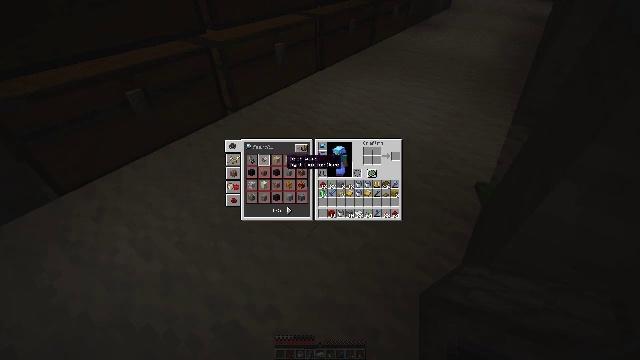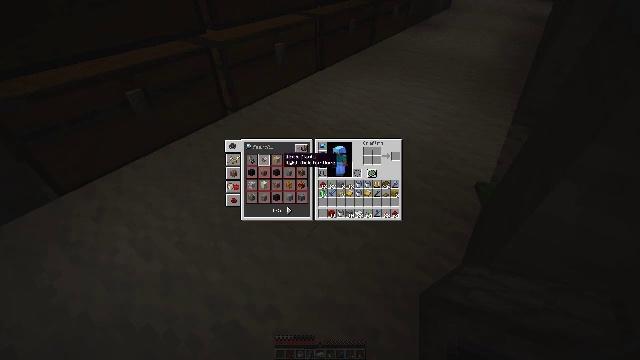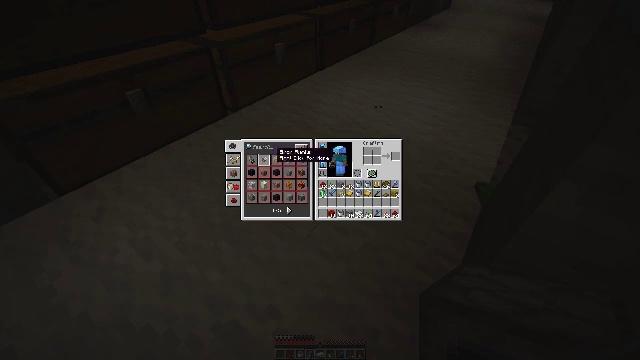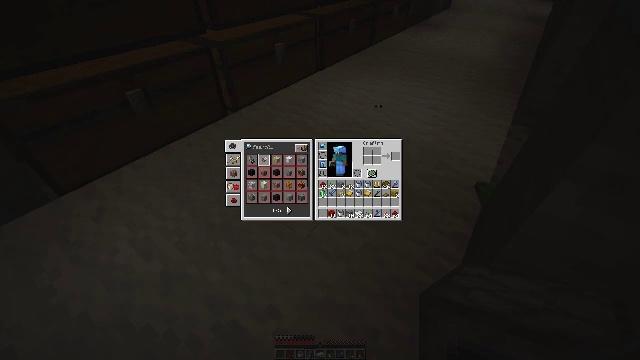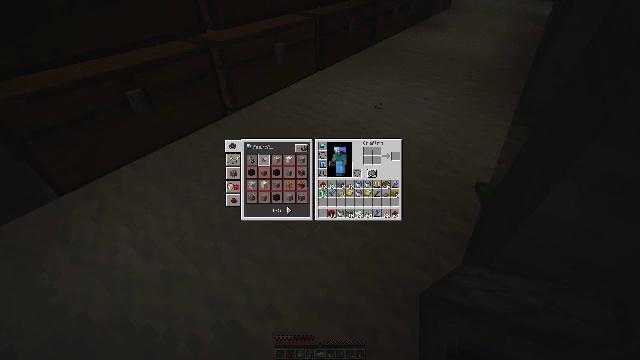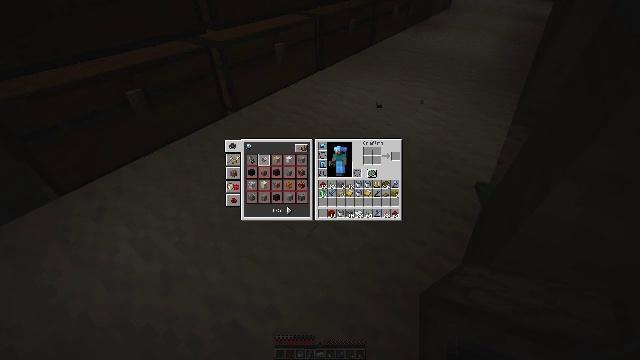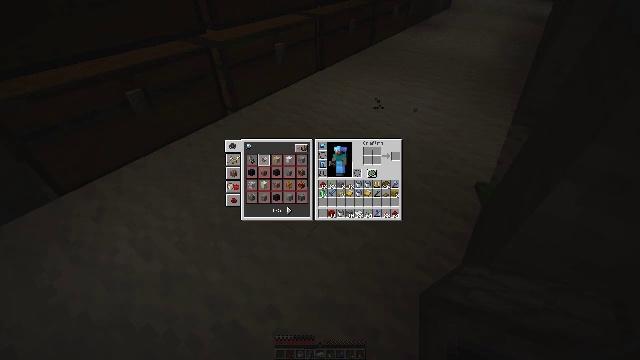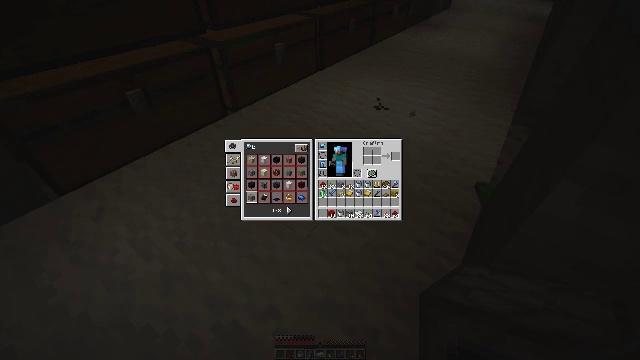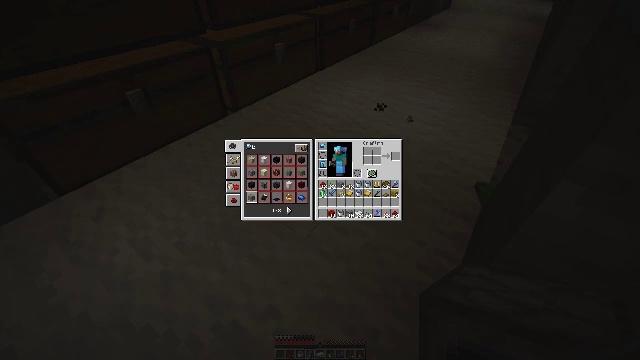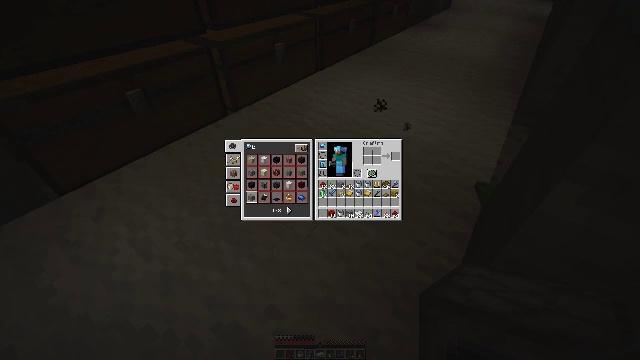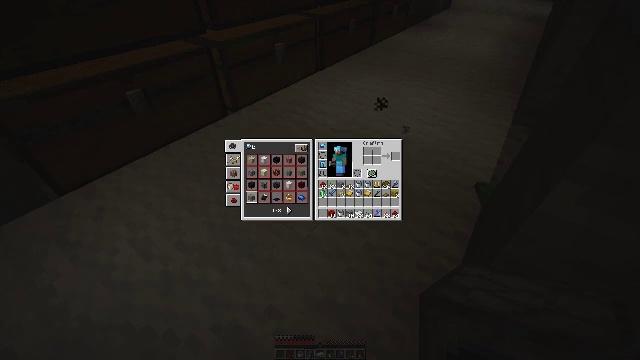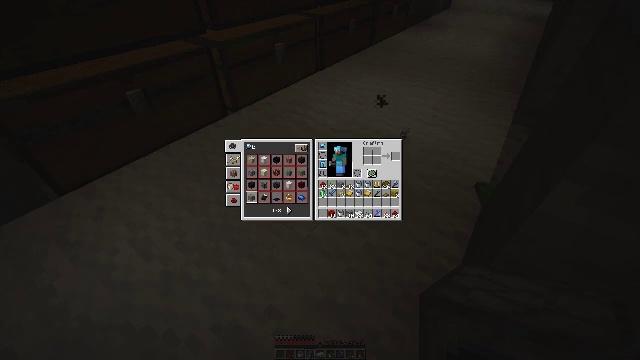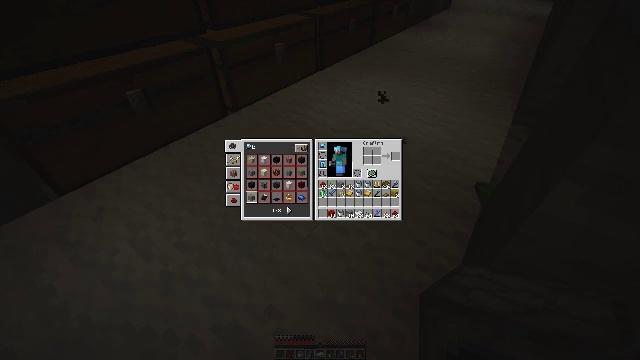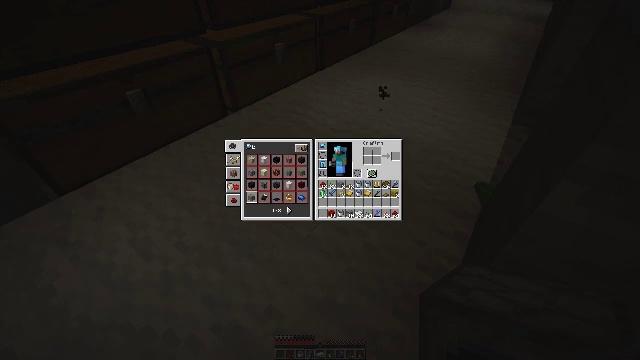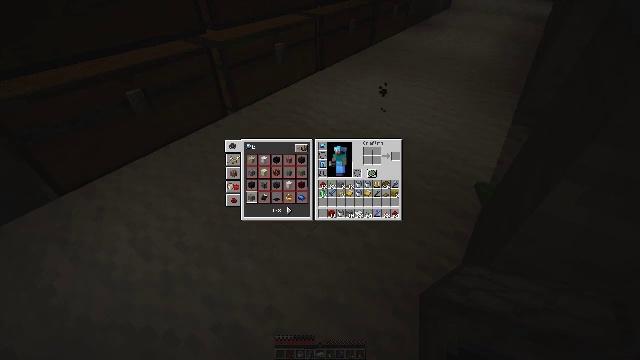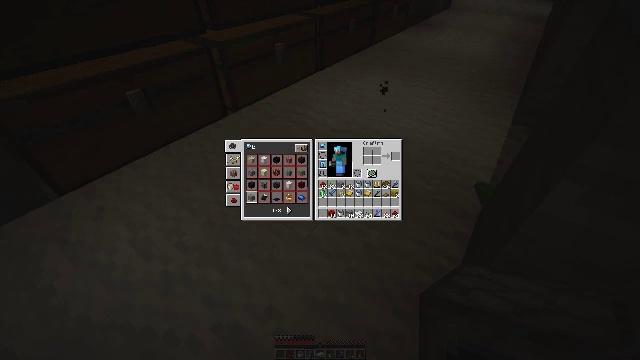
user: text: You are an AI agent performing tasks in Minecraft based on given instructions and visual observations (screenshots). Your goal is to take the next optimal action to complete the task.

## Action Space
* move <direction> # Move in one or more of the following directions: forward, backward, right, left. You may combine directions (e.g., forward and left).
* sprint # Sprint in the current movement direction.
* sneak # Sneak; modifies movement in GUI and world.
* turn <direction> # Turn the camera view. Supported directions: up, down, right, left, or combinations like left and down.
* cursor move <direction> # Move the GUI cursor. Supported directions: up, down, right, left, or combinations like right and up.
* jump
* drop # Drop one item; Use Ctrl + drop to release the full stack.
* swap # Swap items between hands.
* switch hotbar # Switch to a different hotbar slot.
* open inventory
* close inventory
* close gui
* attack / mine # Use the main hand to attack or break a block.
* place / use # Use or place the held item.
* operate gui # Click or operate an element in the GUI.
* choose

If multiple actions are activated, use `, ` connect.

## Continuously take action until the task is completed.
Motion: motion action
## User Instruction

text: Remove an iron ingot from the inventory.
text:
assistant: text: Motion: turn left
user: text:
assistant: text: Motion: turn left and up
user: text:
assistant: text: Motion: turn up
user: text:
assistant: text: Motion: no_op
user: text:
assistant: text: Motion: attack / mine
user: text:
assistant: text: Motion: attack / mine
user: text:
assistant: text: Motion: attack / mine
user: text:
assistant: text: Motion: no_op
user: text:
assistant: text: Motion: no_op
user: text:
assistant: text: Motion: no_op
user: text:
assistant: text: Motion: no_op
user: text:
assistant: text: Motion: no_op
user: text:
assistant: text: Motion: no_op
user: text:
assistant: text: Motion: no_op
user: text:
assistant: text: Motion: no_op
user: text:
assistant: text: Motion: no_op
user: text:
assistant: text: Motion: no_op
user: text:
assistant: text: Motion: no_op
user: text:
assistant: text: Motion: no_op
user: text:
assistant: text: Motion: no_op
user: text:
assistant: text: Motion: no_op
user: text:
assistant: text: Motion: no_op
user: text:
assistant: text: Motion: no_op
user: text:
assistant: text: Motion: no_op
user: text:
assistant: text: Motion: no_op
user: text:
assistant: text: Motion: no_op
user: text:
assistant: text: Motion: move left
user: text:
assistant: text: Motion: move left
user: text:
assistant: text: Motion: move left
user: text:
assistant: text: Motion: move back and move left